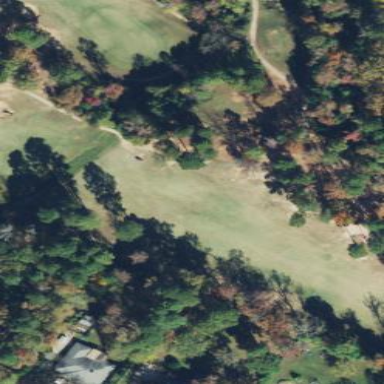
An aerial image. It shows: Grassy area designated as golf fairway.